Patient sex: M
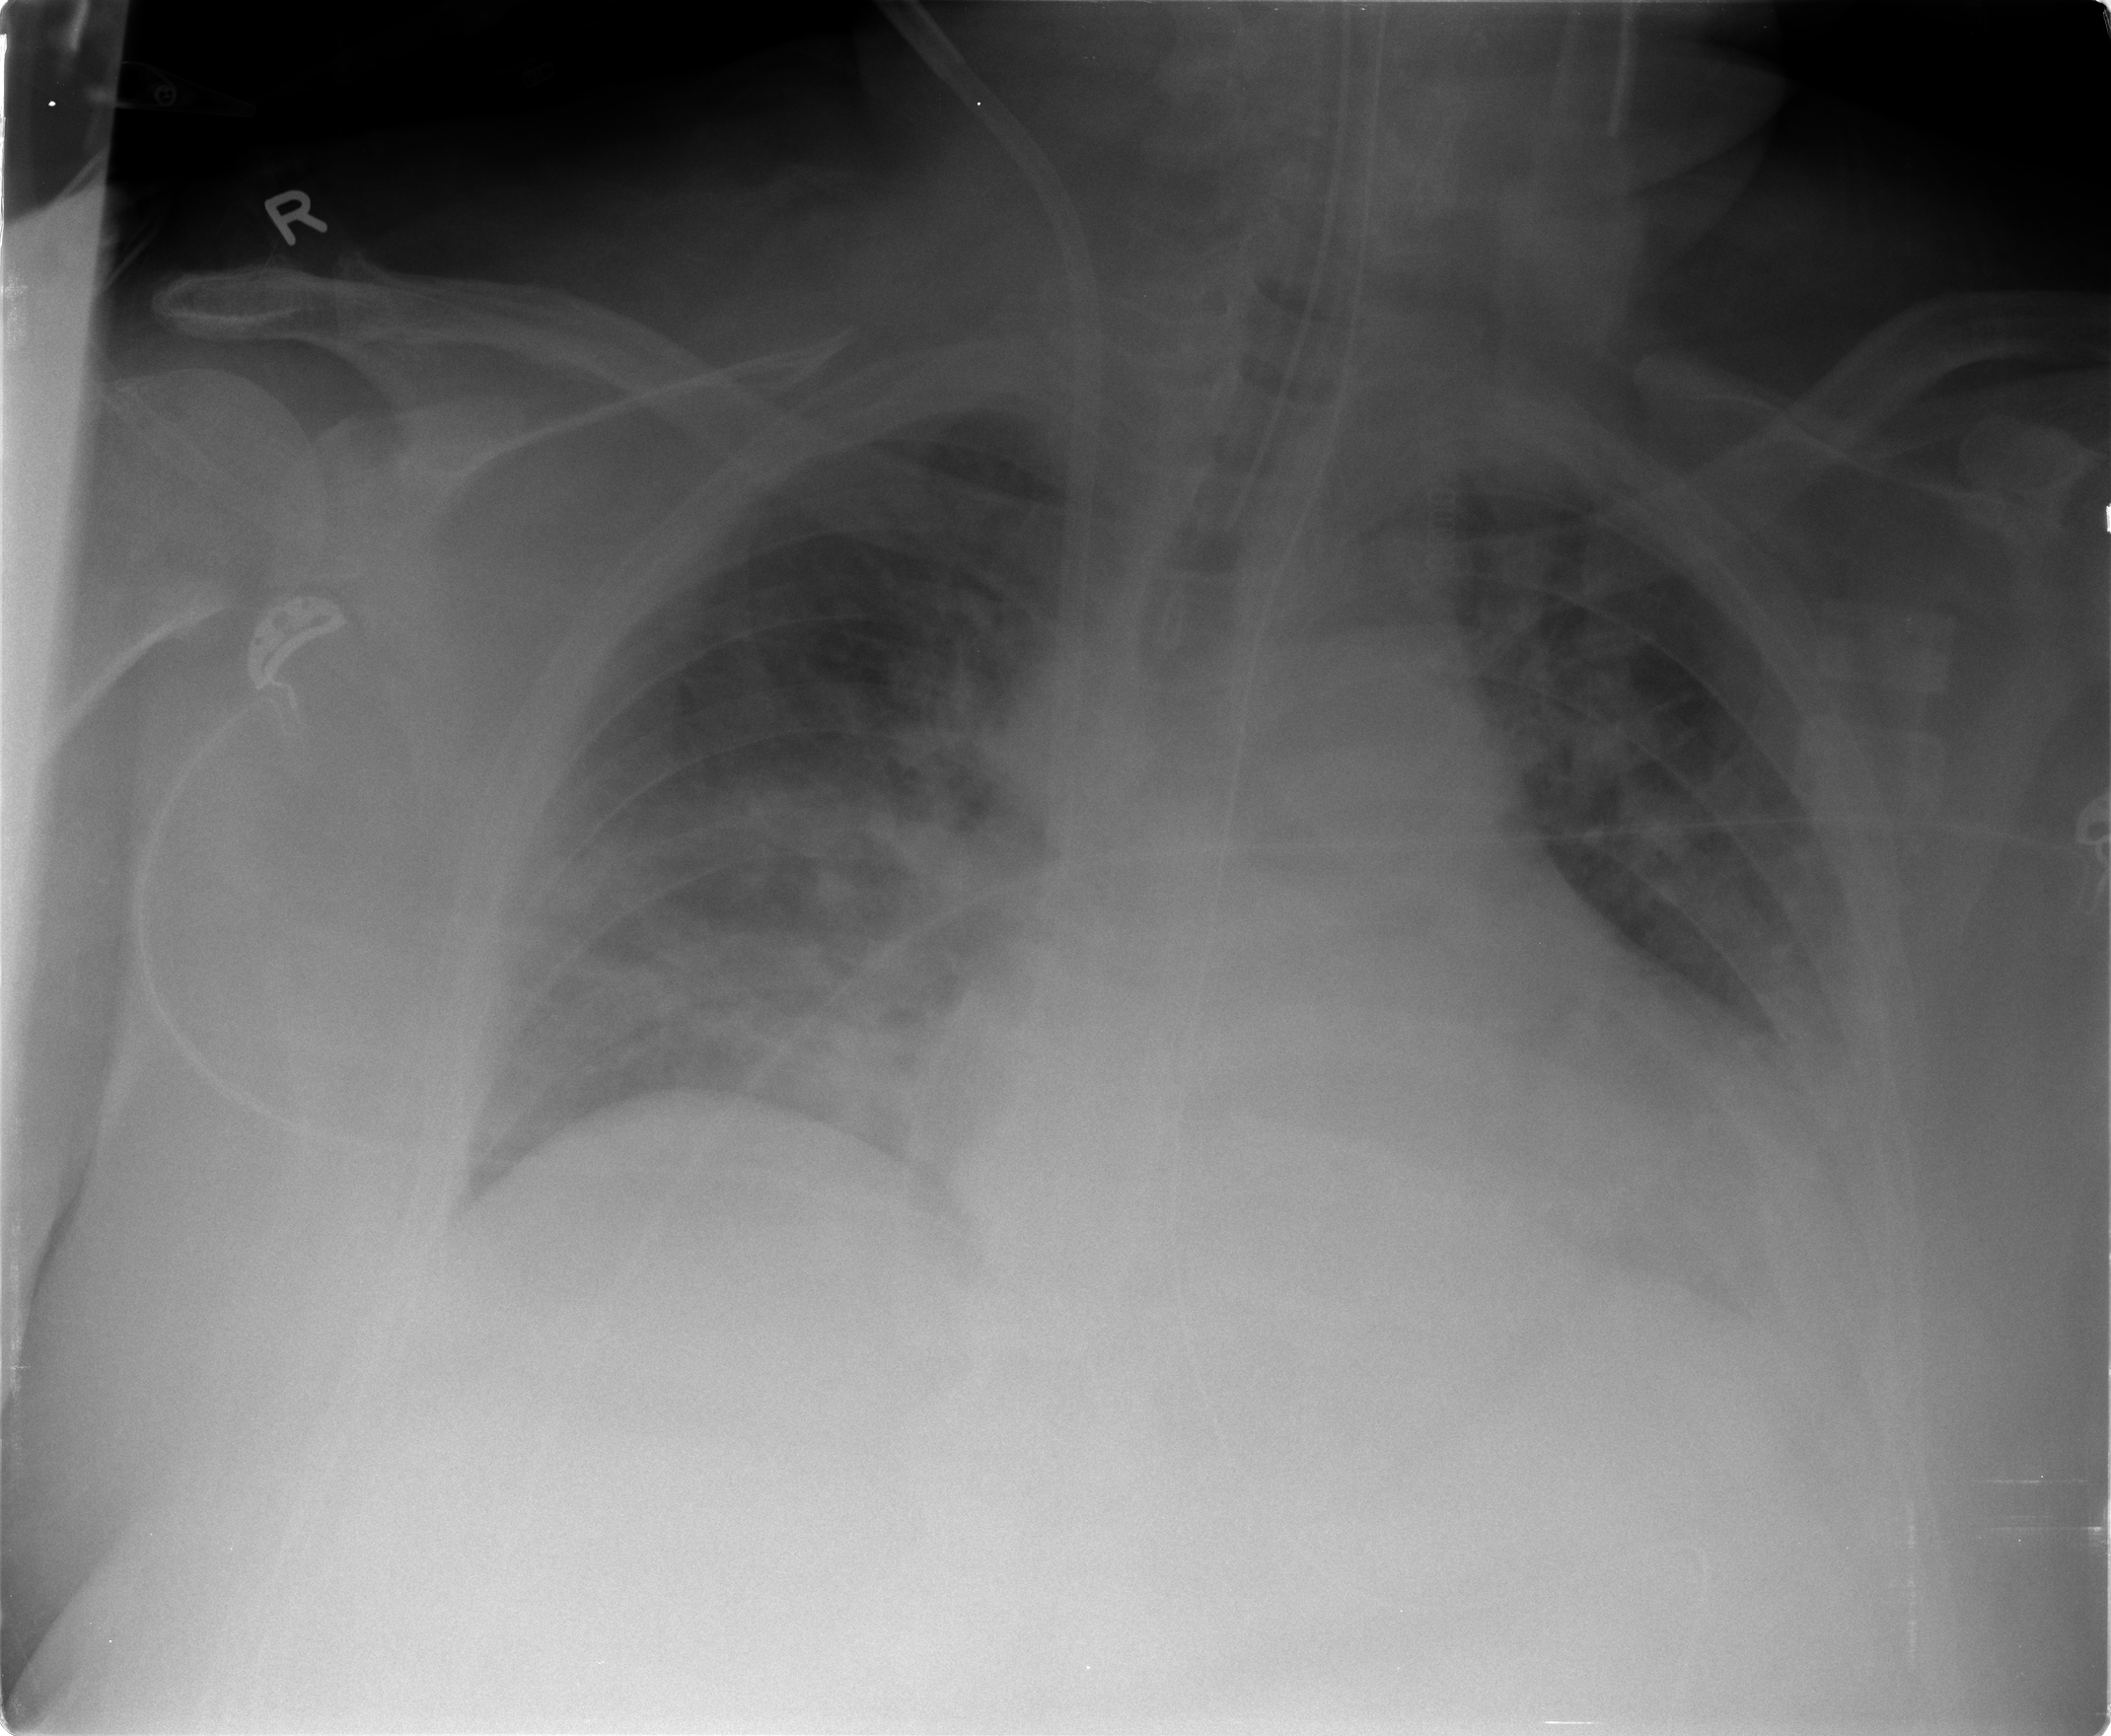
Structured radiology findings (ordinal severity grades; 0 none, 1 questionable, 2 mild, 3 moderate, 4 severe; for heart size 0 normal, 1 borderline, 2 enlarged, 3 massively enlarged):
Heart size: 2
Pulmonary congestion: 2
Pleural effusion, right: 1
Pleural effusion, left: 2
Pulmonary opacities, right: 3
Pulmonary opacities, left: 2
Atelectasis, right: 2
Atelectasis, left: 2